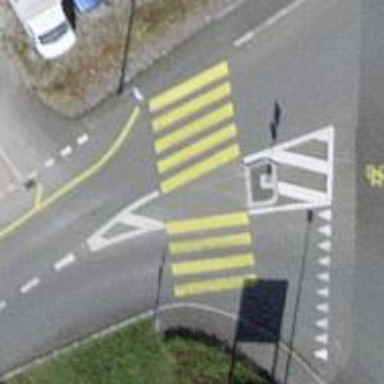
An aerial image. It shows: Uncontrolled zebra crossing with central island.